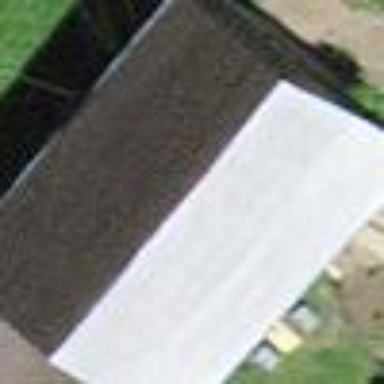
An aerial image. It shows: Shed.